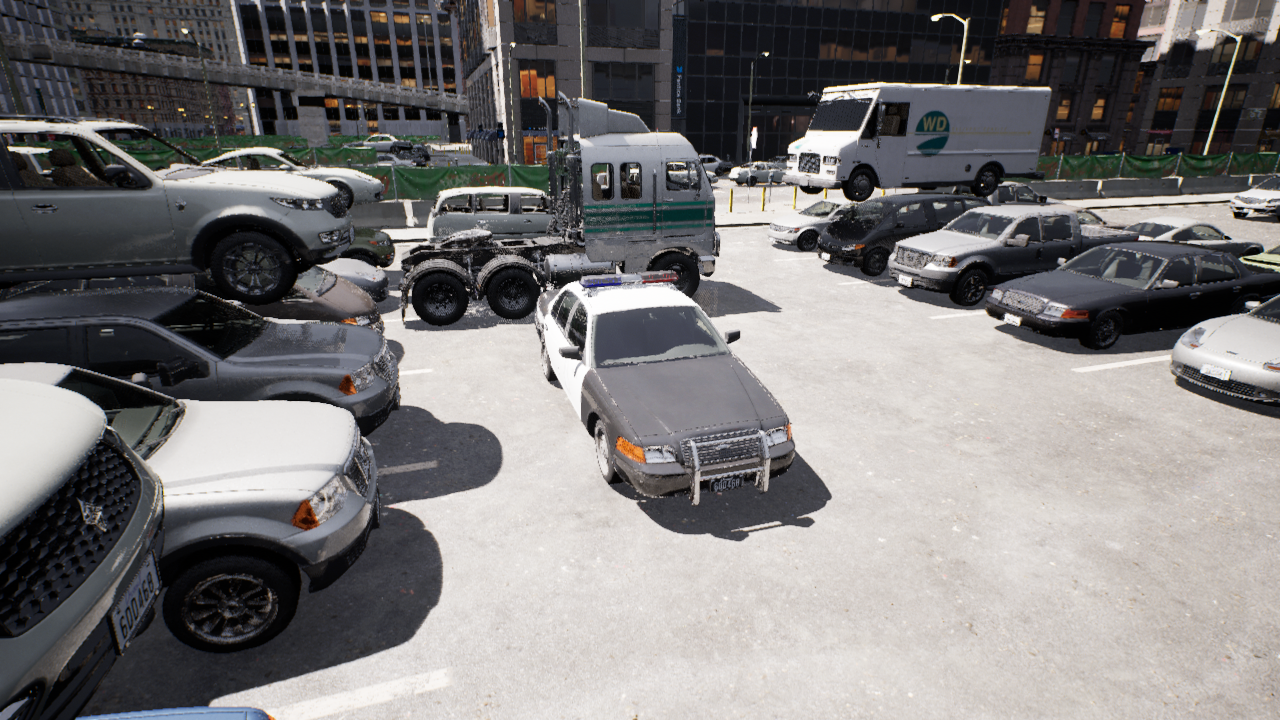
Venue: arterial
Lighting: clear day
Vehicle rig: sedan